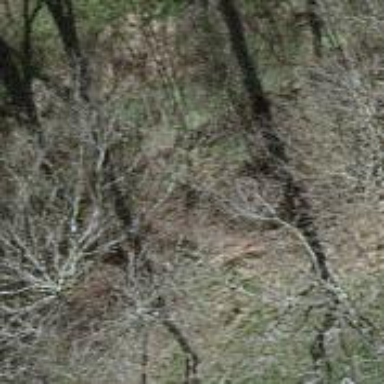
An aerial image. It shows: Row of trees in natural setting.